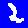
Digit: 2